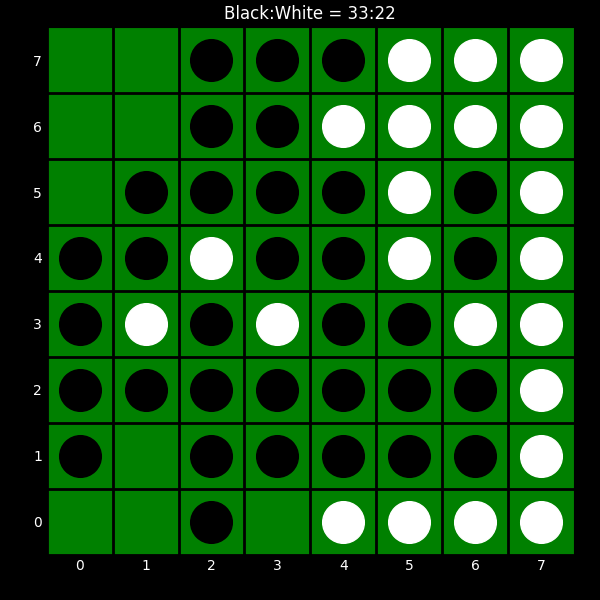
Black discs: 33
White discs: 22